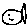
Label: fish